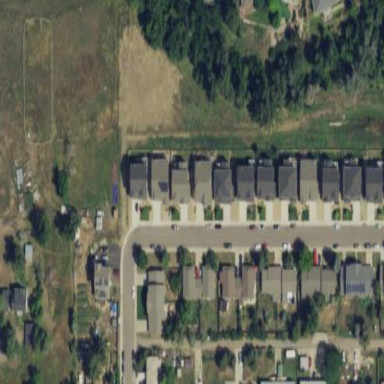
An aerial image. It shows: Residential area within neighborhood.